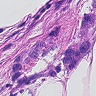
Metastatic tissue present: yes